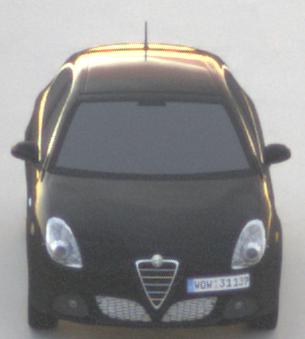
Make: Alfa Romeo
Model: Giulietta 1.4 TB 16V
Detailed model: Giulietta (940)
Model produced from: 2010/05
Model produced until: 2013/03
Doors: 5
Color: black
Road condition: dry road
Daytime: sunrise or sunset
Contrast: low contrast